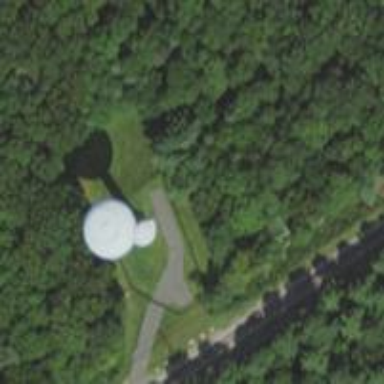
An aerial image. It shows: Water tower that is man-made.